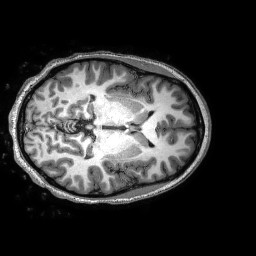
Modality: T1w
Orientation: axial
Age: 18
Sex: female